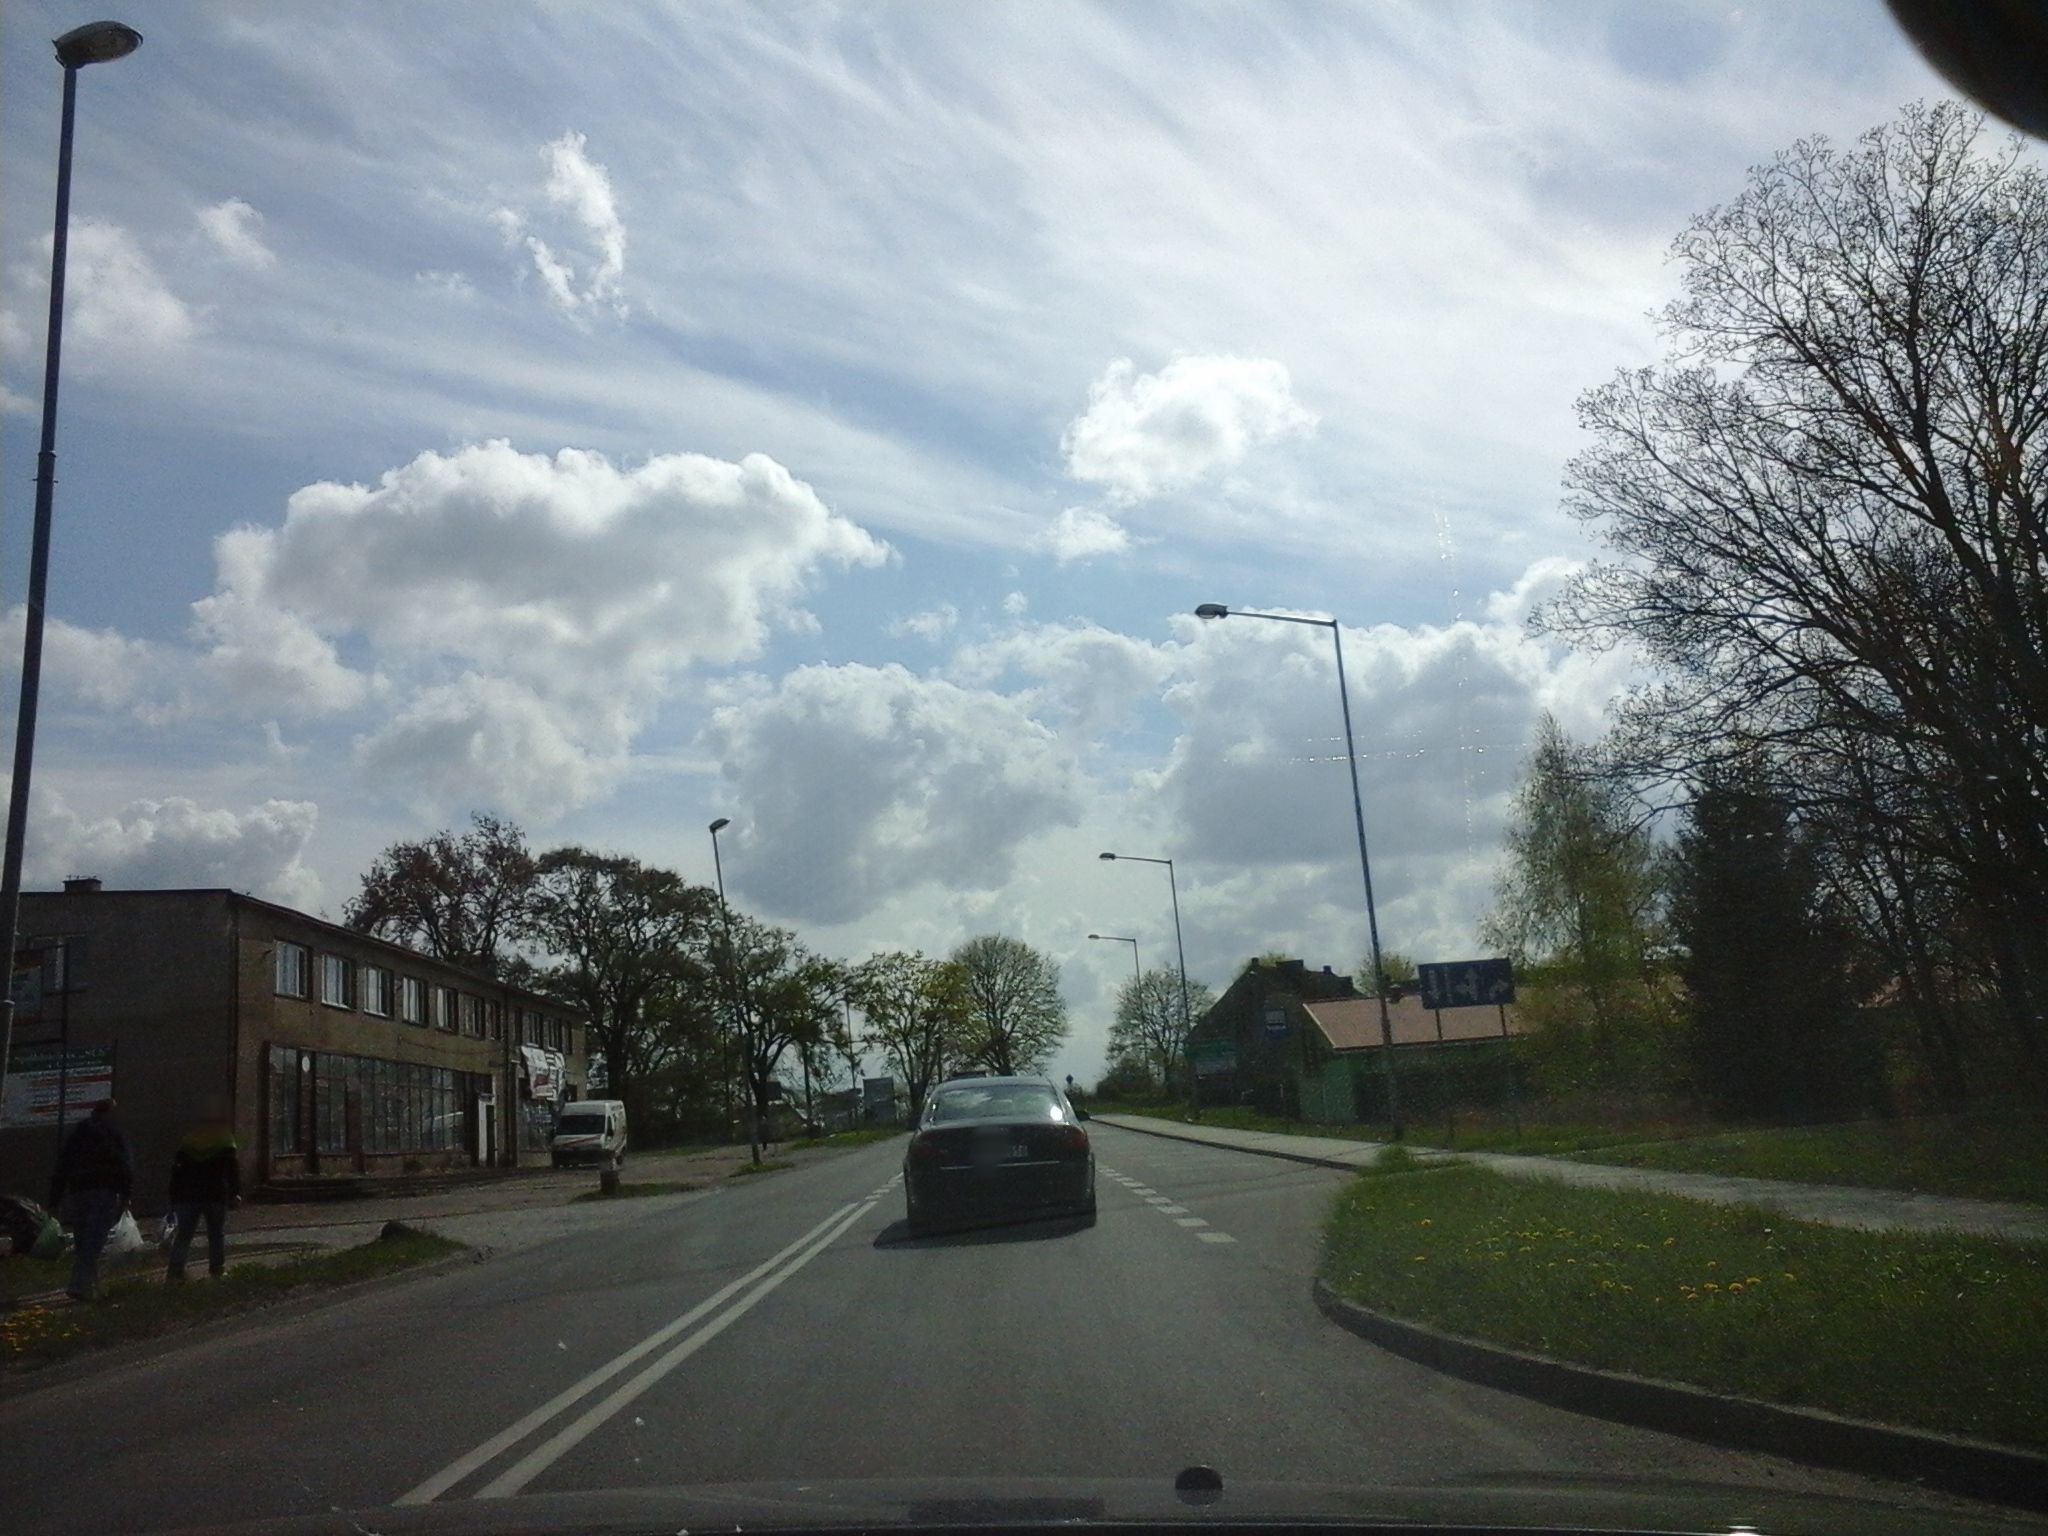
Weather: cloudy
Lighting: day
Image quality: good
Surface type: driving surface
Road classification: secondary
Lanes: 2.0
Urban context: semi-dense urban cluster
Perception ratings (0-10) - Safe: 2.61, Lively: 2.21, Beautiful: 7.11, Boring: 6.3, Depressing: 5.25, Wealthy: 1.09